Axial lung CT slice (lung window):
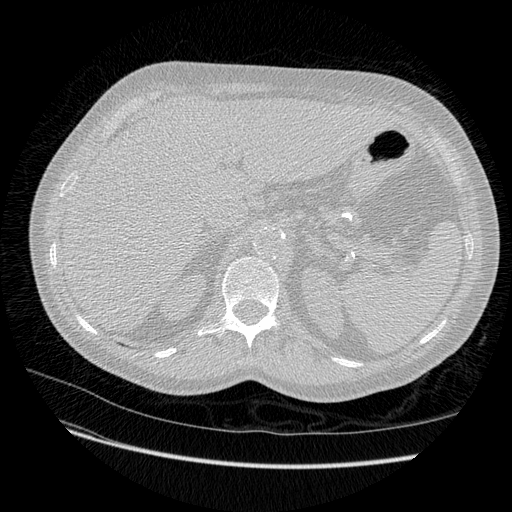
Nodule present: no